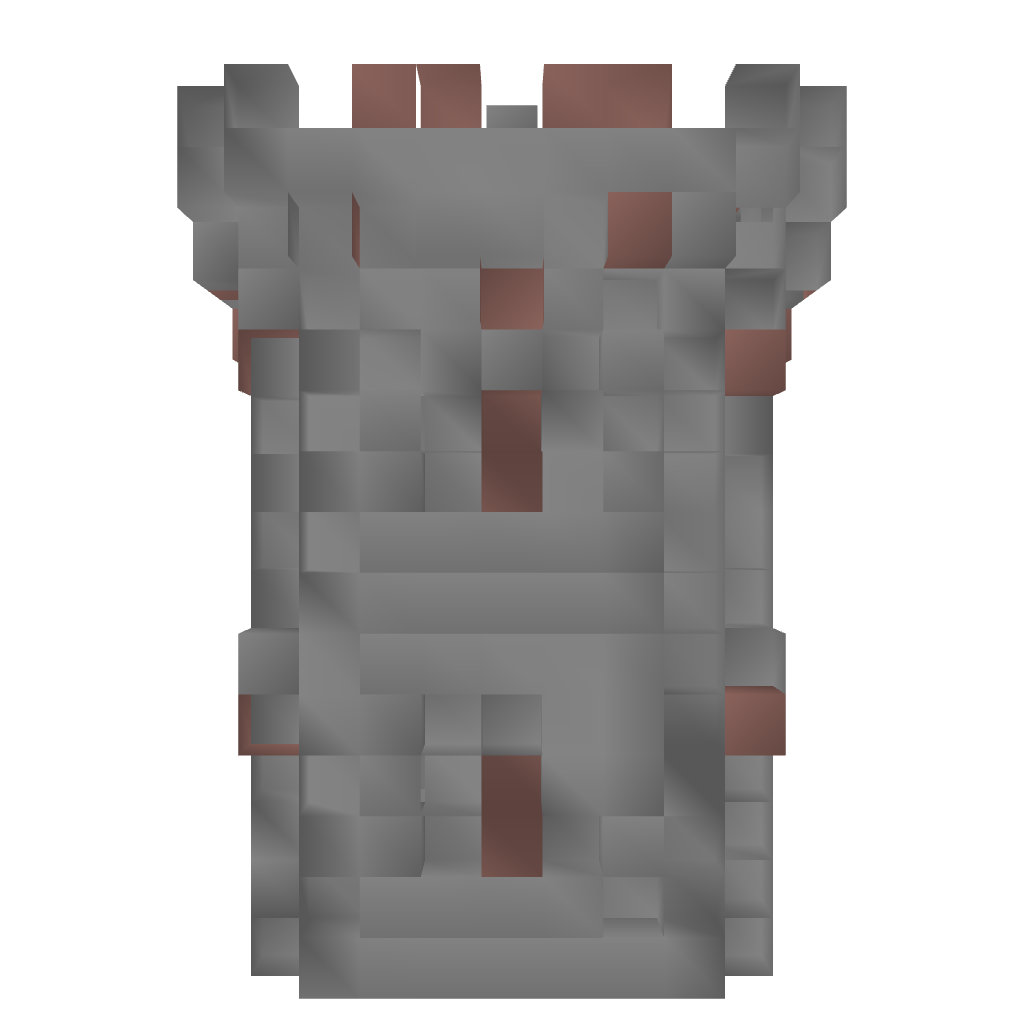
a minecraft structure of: Gatehouse 1 bad low quality